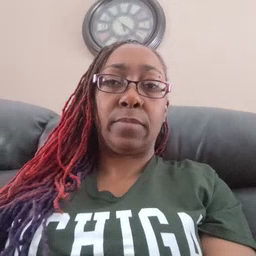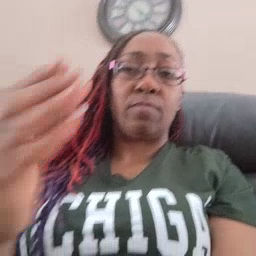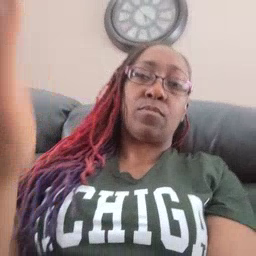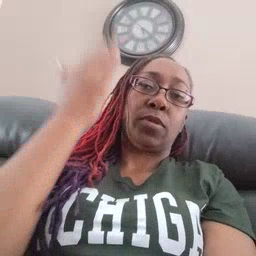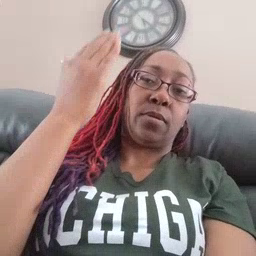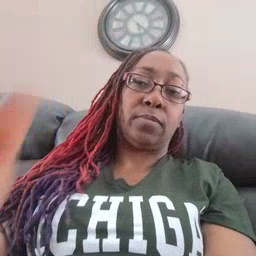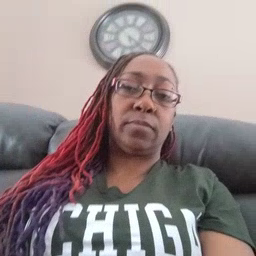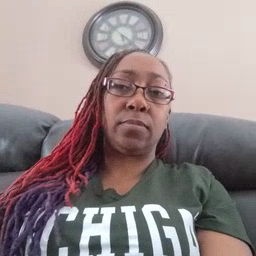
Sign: morning